Question: Imagine the following (simplified) database layout:

We have many "holiday" records that relate to going to a particular Accommodation on a certain date etc.
I would like to pull from the database the "best" holiday going to each accommodation (i.e. lowest price), given a set of search criteria (e.g. duration, departure airport etc).
There will be multiple records with the same price, so then we need to choose by offer saving (descending), then by departure date ascending.
I can write SQL to do this that looks like this (I'm not saying this is necessarily the most optimal way):
'''
SELECT *
FROM Holiday h1 INNER JOIN (
SELECT h2.HolidayID,
h2.AccommodationID,
ROW_NUMBER() OVER (
PARTITION BY h2.AccommodationID
ORDER BY OfferSaving DESC
) AS RowNum
FROM Holiday h2 INNER JOIN (
SELECT AccommodationID,
MIN(price) as MinPrice
FROM Holiday
WHERE TradeNameID = 58001
/*** Other Criteria Here ***/
GROUP BY AccommodationID
) mp
ON mp.AccommodationID = h2.AccommodationID
AND mp.MinPrice = h2.price
WHERE TradeNameID = 58001
/*** Other Criteria Here ***/
) x on h1.HolidayID = x.HolidayID and x.RowNum = 1
'''
As you can see, this uses a subquery within another subquery.
However, for several reasons my preference would be to achieve this same result in NHibernate.
Ideally, this would be done with QueryOver - the reason being that I build up the search criteria dynamically and this is much easier with QueryOver's fluent interface. (I had started out hoping to use NHibernate Linq, but unfortunately it's not mature enough).
After a lot of effort (being a relative newbie to NHibernate) I was able to re-create the very inner query that fetches all accommodations and their min price.
'''
public IEnumerable<HolidaySearchDataDto> CriteriaFindAccommodationFromPricesForOffers(IEnumerable<IHolidayFilter<PackageHoliday>> filters, int skip, int take, out bool hasMore)
{
IQueryOver<PackageHoliday, PackageHoliday> queryable = NHibernateSession.CurrentFor(NHibernateSession.DefaultFactoryKey).QueryOver<PackageHoliday>();
queryable = queryable.Where(h => h.TradeNameId == website.TradeNameID);
var accommodation = Null<Accommodation>();
var accommodationUnit = Null<AccommodationUnit>();
var dto = Null<HolidaySearchDataDto>();
// Apply search criteria
foreach (var filter in filters)
queryable = filter.ApplyFilter(queryable, accommodationUnit, accommodation);
var query1 = queryable
.JoinQueryOver(h => h.AccommodationUnit, () => accommodationUnit)
.JoinQueryOver(h => h.Accommodation, () => accommodation)
.SelectList(hols => hols
.SelectGroup(() => accommodation.Id).WithAlias(() => dto.AccommodationId)
.SelectMin(h => h.Price).WithAlias(() => dto.Price)
);
var list = query1.OrderByAlias(() => dto.Price).Asc
.Skip(skip).Take(take+1)
.Cacheable().CacheMode(CacheMode.Normal).List<object[]>();
// Cacheing doesn't work this way...
/*.TransformUsing(Transformers.AliasToBean<HolidaySearchDataDto>())
.Cacheable().CacheMode(CacheMode.Normal).List<HolidaySearchDataDto>();*/
hasMore = list.Count() == take;
var dtos = list.Take(take).Select(h => new HolidaySearchDataDto
{
AccommodationId = (string)h[0],
Price = (decimal)h[1],
});
return dtos;
}
'''
Any ideas on how to achieve what I want using QueryOver, or if necessary Criteria API?
I'd prefer not to use HQL but if it is necessary than I'm willing to see how it can be done with that too (it makes it harder (or more messy) to build up the search criteria though).
If this just isn't doable using NHibernate, then I could use a SQL query. In which case, my question is can the SQL be improved/optimised?
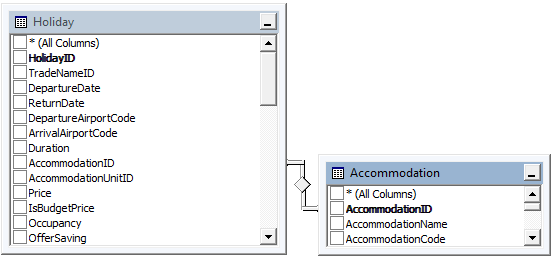
Answer: I have manage to achieve such dynamic search criterion by using Criteria API's. Problem I ran into was duplicates with inner and outer joins and especially related to sorting and pagination, and I had to resort to using 2 queries, 1st query for restriction and using the result of 1st query as 'in' clause in 2nd creteria.